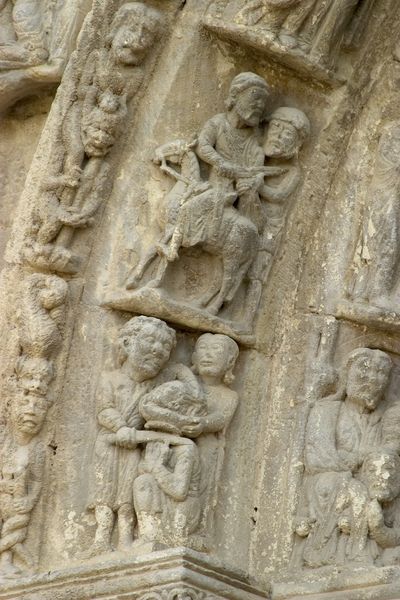
Titel: San Miguel in Estella
Standort: Estella, S. Miguel (EU - E)
Schlagwörter: mann, menschen, frankreich, frau, köpfe, marmor, männer, szene, tier, alt, bart, bärte, gesichter, stein, paar, personen, esel, pferd, reiter, skulptur, reiten, relief, bogen, mauer, figuren, schwert, säbel, soldat, portal, christus, jesus, teufel, mittelalter, heilige, maria, szenen, josef, archivolte, tympanon, kamel, romanisch, martin, lama, st. martin, verwittert, mantel teilen